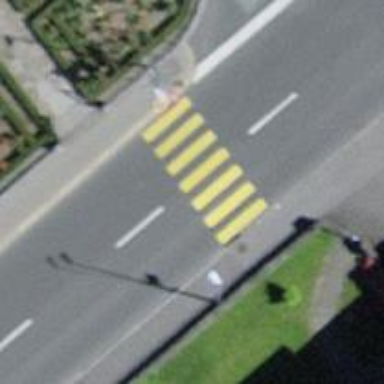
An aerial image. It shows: Zebra crossing on the road.